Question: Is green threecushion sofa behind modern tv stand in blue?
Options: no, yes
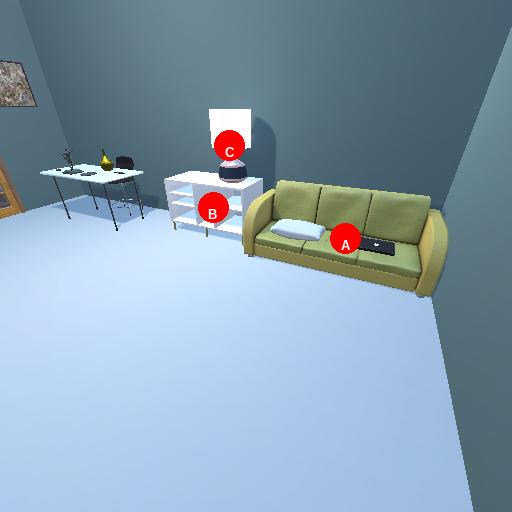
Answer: no